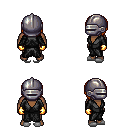
a pixel art fantasy rpg character, male body template, human, dark skin, gray robe, teal pants, dark blonde pageboy hairstyle, metal helm, gold gloves, white slippers, four views (front, back, left, right), 2x2 character sprite sheet, small pixel art, hard edges, no anti-aliasing